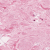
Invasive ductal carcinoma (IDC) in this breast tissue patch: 0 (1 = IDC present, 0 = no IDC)